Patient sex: M
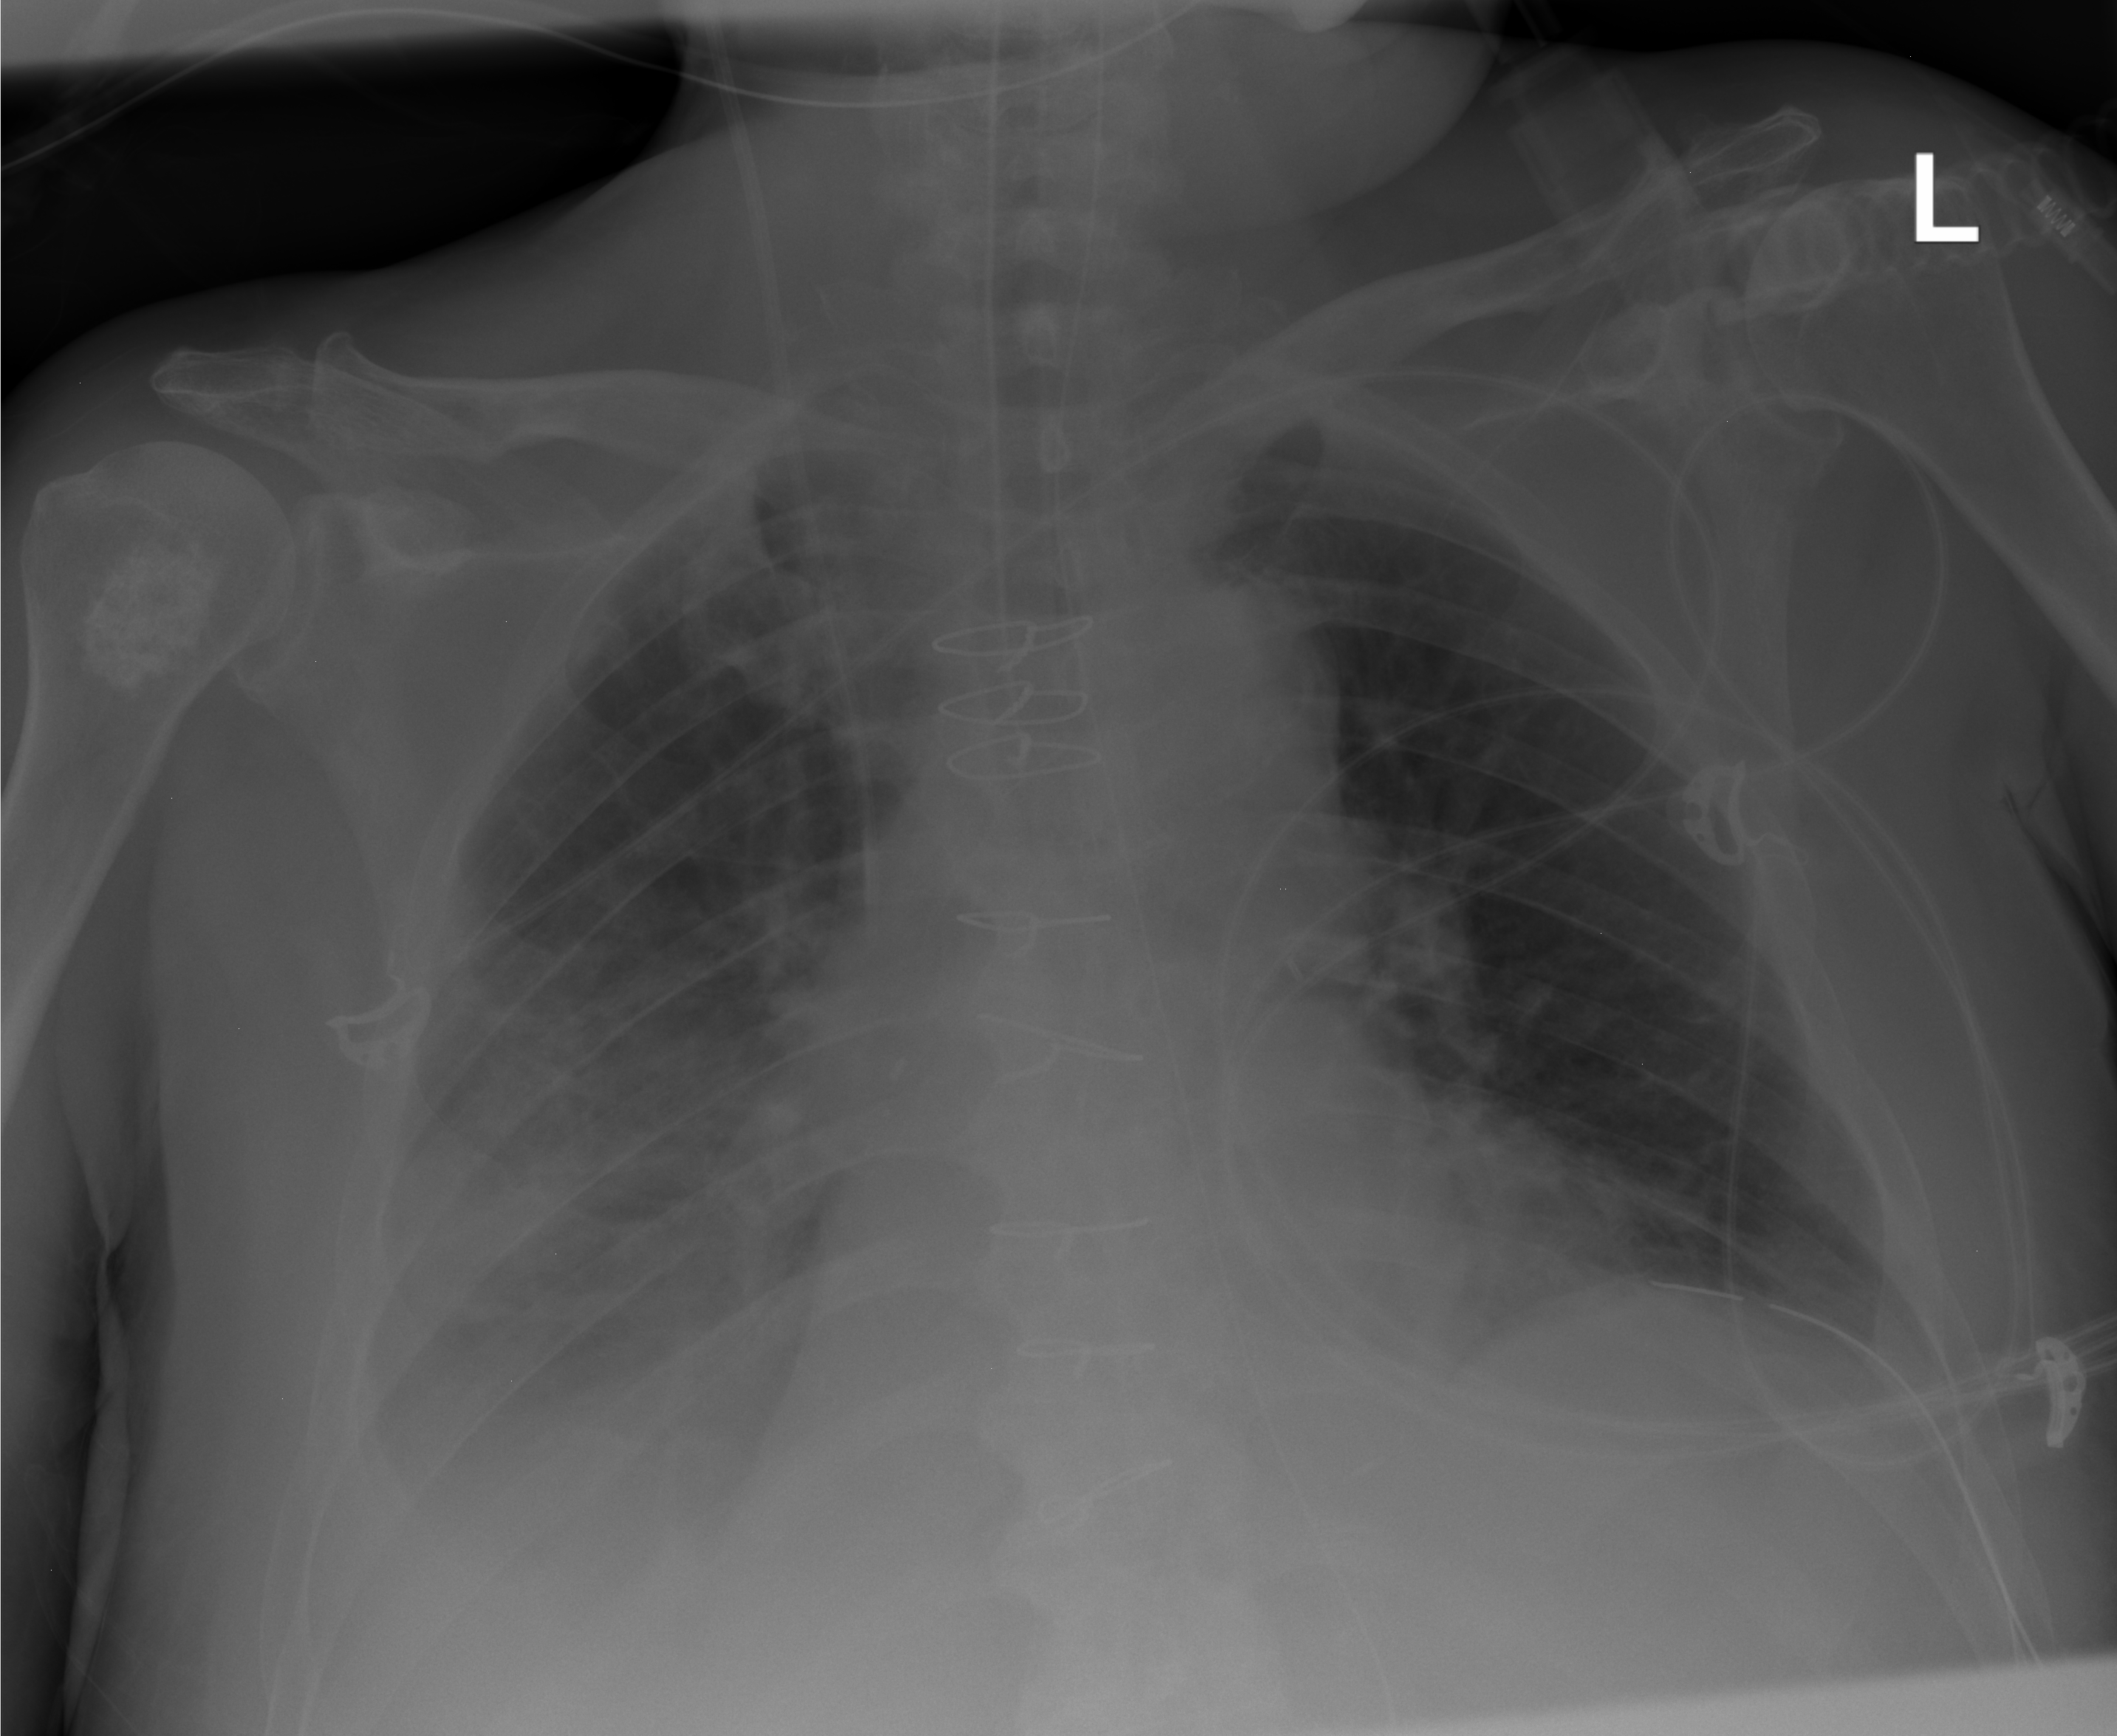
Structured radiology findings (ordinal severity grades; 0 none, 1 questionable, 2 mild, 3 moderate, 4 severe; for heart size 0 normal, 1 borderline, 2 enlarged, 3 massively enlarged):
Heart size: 0
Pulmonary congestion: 0
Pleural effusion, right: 0
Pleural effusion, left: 1
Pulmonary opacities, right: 2
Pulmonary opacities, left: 0
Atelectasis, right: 2
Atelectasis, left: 1